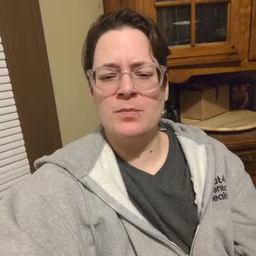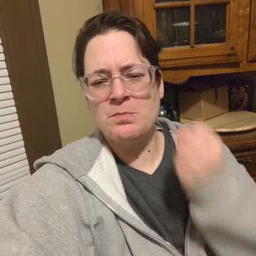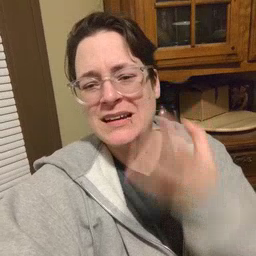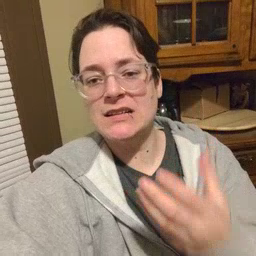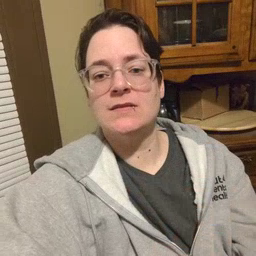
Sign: many